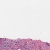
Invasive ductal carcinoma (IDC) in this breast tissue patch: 1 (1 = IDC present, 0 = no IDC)